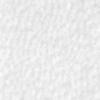
Label: no_change